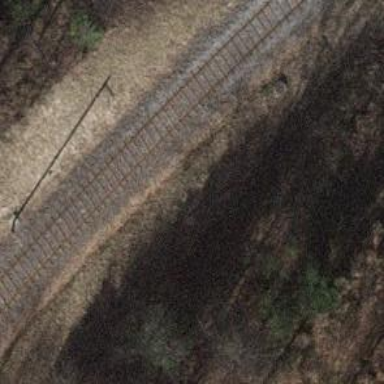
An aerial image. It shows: Single preserved rail track with electrified contact line.